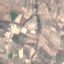
Label: PermanentCrop